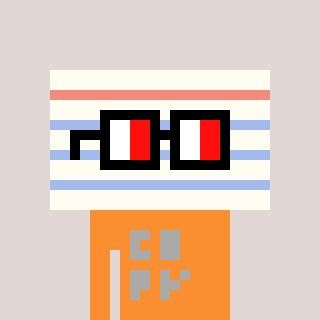
a pixel art character with square glasses with black frames and red eyes, a empty notebook page-shaped head and a orange-colored body on a warm background